Question: I'm currently trying to do so when you hover over an element, three divs will overlay the element here's an example of what I want it to do.
Left side is not hovered, the right side is hovered.

I realized that this is not possible to do in css, but I believe this can be done in jQuery, first I tried adding classes but that is not going to work the way i want it to, I'm completely lost when it comes to jQuery.
'''
$(function() {
$( document ).ready(function() {
$('.ikon').hover(function() {
$(this).addClass('hover');
}, function() {
$(this).removeClass('hover');
});
'''
Currently css who handles the pictures:
'''
/**PORTFOLIO-ALBUM***/
/*==================*/
#portfolio #album {
width: 955px;
min-width: 360p;
height: 780px;
overflow: auto;
position: absolute;
top: 100px;
left: 250px;
}
#portfolio .ikon {
width: 280px;
height: 175px;
overflow: hidden;
float: left;
margin-left: 20px;
margin-bottom: 20px;
position: relative;
}
#portfolio .ikon img {
max-width: 350px;
min-height: 100%;
position: absolute;
left: -35px;
top: -10px;
}
'''
How pictures get outputted:
'''
$query = "SELECT photo_id, photo_filename FROM photos WHERE fk_photo_category_id = '$album_category' ";
$result = $mysqli->query($query);
if ($result->num_rows > 0) {
while ($row = $result->fetch_array(MYSQLI_ASSOC)) {
$photo_name = $row['photo_filename'];
$photo_id = $row['photo_id'];
echo "<div class='ikon'><a href='index.php?page=portfolio.php&album=$album_id&photo=$photo_id'><img src='img/photos/$photo_name' alt='' /></a></div>";
}
'''
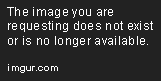
Answer: Here is a pure CSS solution using absolute positioning and z-indexes if CSS isn't completely off the table.
<URL>
'''
.initial {
background-color: red;
height: 100px;
position: absolute;
top: 0;
left: 0;
width: 100px;
z-index: 1;
}
.initial:hover {
z-index: 0;
}
.hover-div-container {
height: 100px;
position: absolute;
top: 0;
left: 0;
width: 100px;
z-index: 0;
}
.hover-div-container:hover {
z-index: 2;
}
'''